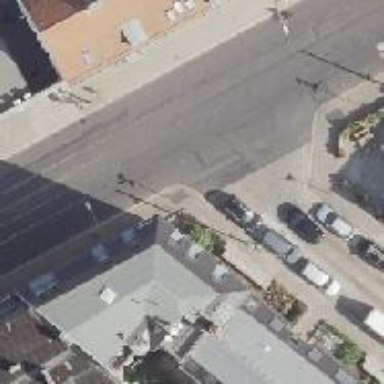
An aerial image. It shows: Residential road with concrete surface and sidewalks on both sides. There are parallel parking lanes with setts on the sidewalks.